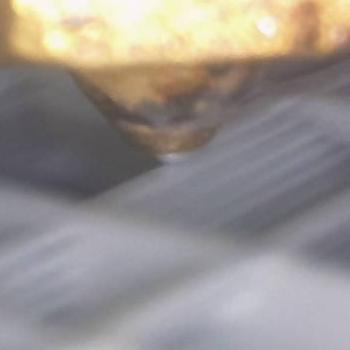
Flow rate: 133%